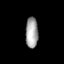
Tissue: prostate
Cell type: Epithelial cells
Senescence score: 0.3243
Nuclear area (px): 376
Mean DAPI intensity: 163